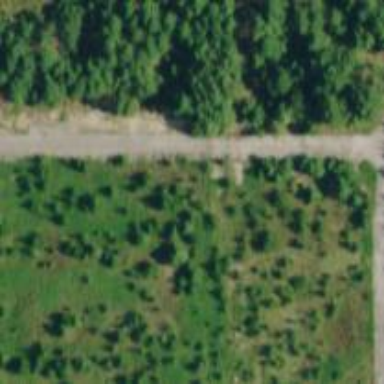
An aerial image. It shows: Disused railway spur line.